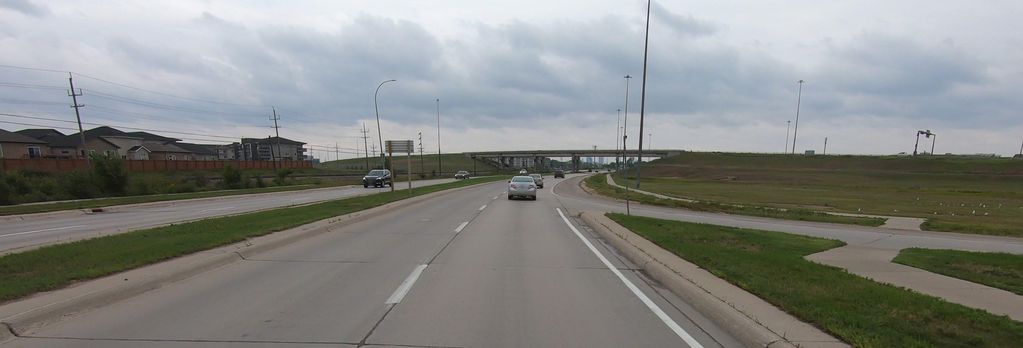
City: winnipeg